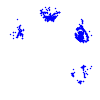
Particle: proton